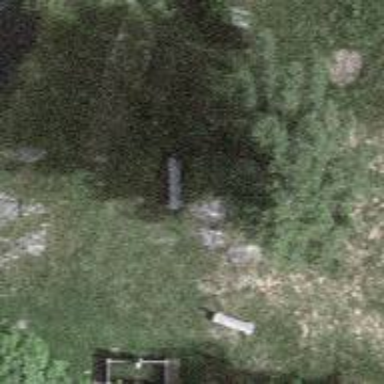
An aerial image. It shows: Brown bench.